Field crop: maize
Growth stage: 1
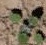
Species: chenopodium